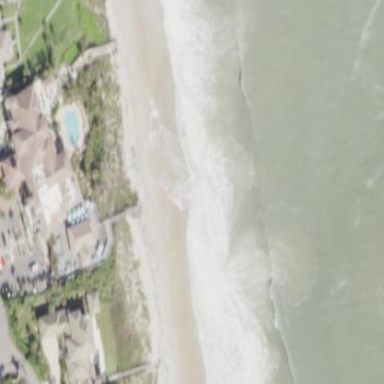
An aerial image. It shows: Beach resort.